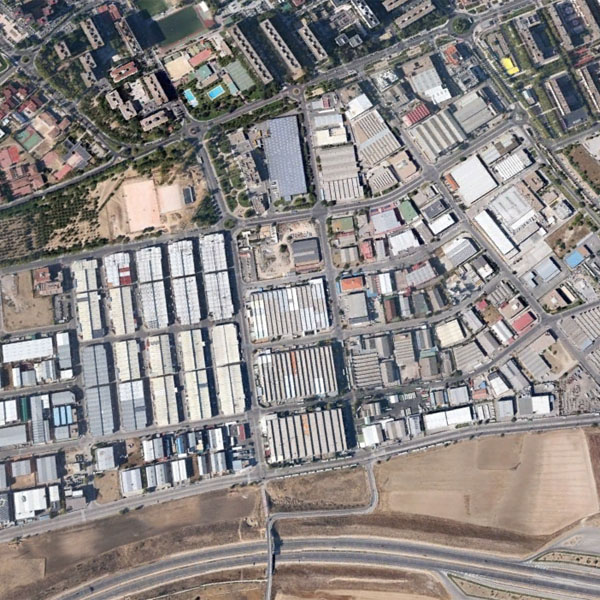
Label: Industrial